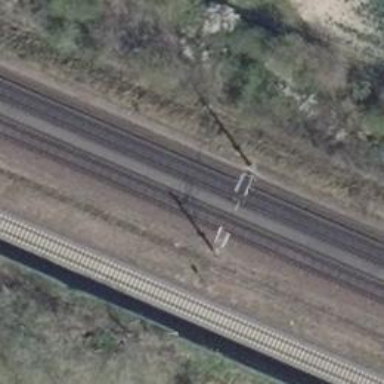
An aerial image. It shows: Railway milestone with catenary mast.